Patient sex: M
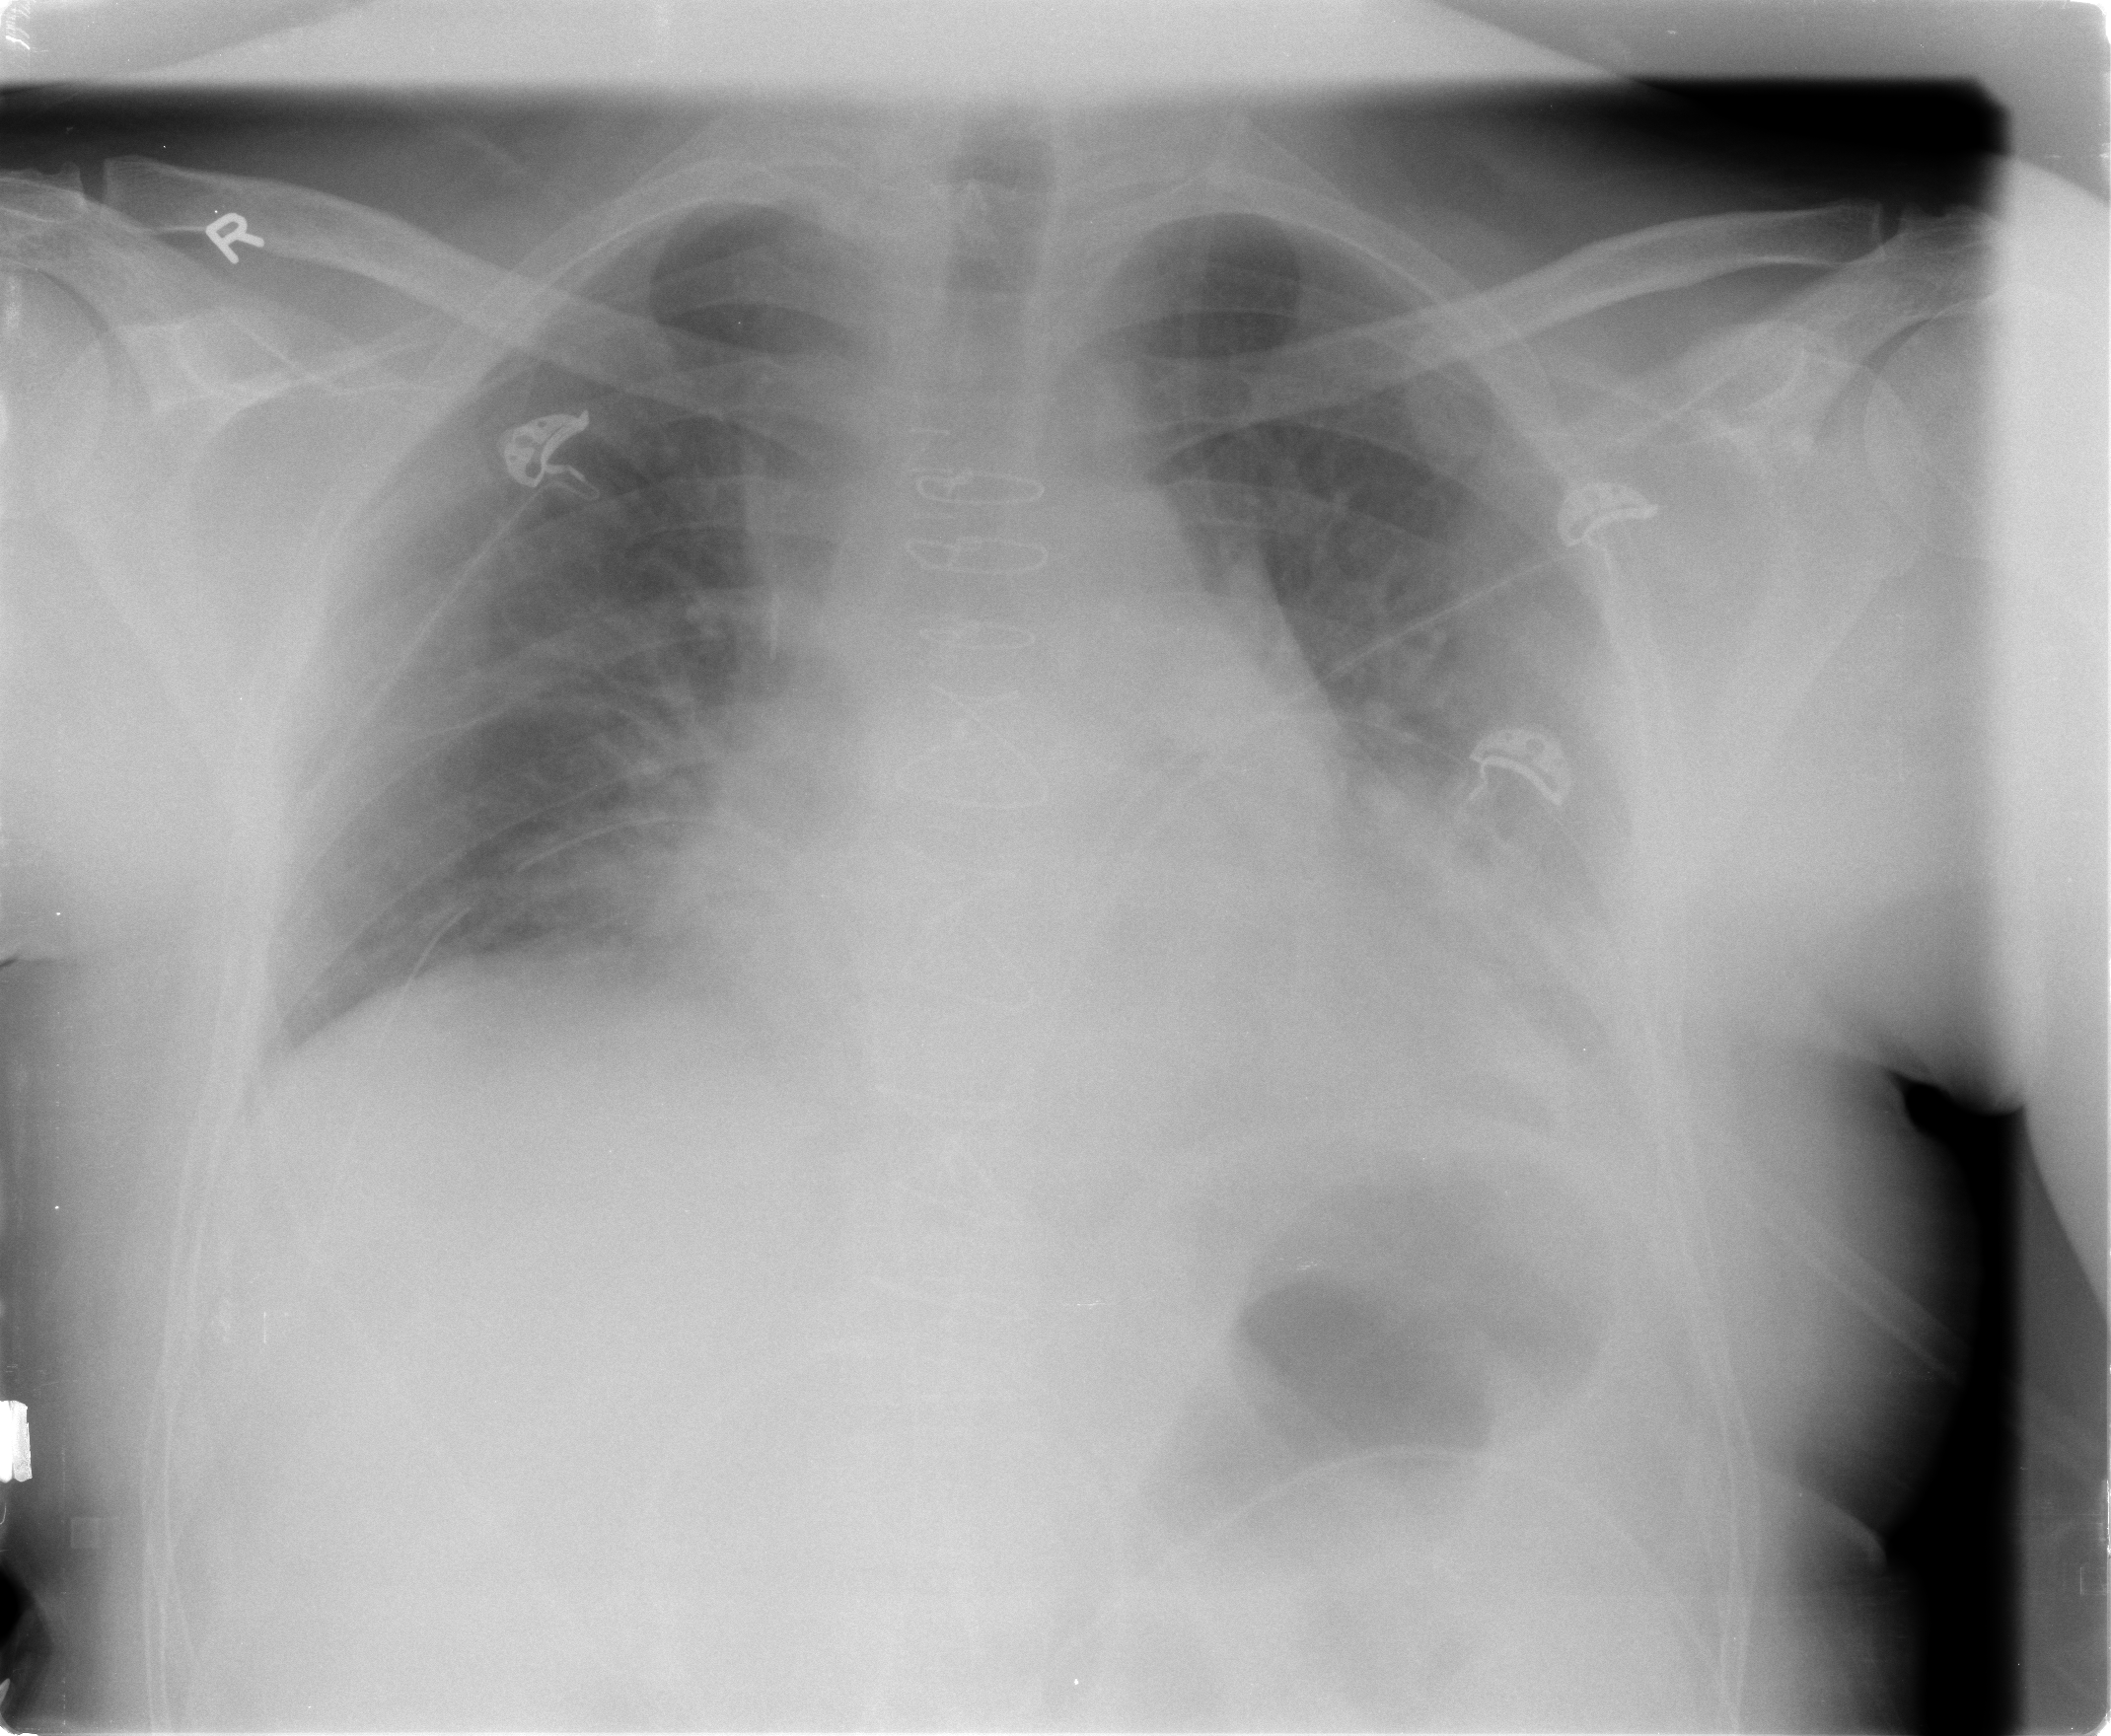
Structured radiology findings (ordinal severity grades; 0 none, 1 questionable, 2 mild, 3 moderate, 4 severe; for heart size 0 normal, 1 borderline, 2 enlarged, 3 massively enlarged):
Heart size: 2
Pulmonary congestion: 2
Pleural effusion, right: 0
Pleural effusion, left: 2
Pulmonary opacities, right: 0
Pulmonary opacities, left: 0
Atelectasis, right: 2
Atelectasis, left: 3